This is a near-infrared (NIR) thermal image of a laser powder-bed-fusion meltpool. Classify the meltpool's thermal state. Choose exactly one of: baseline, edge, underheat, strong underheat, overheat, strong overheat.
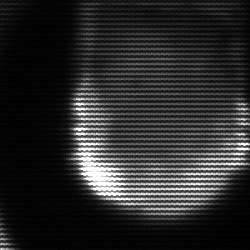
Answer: edge